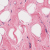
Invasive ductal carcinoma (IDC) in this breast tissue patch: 0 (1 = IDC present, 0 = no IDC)